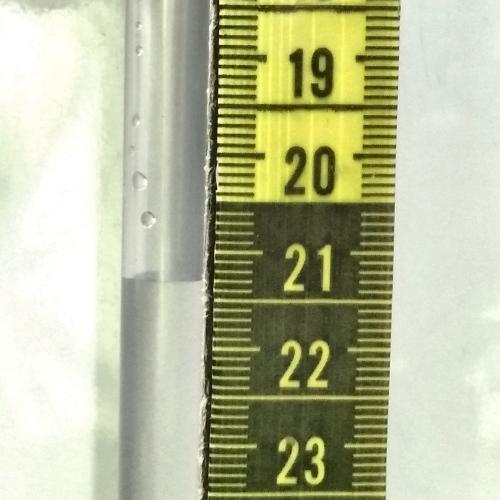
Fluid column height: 21.3 cm